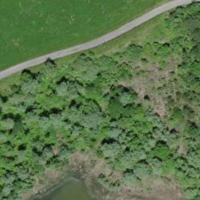
EUNIS habitat code: 52
Species observed at this site:
Pseudochorthippus parallelus
Phaneroptera falcata
Chorthippus biguttulus
Nemobius sylvestris